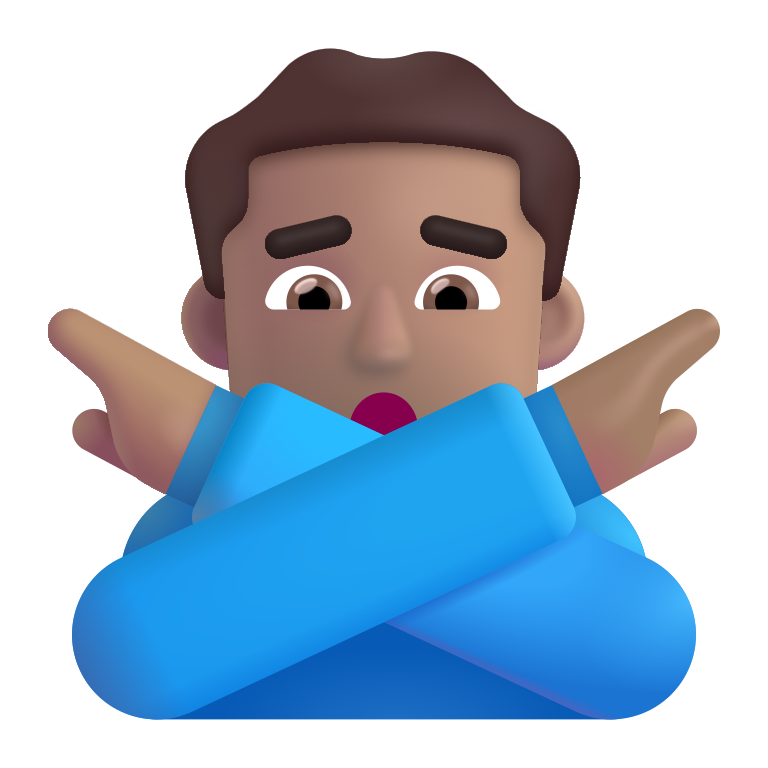
man gesturing no color